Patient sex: F
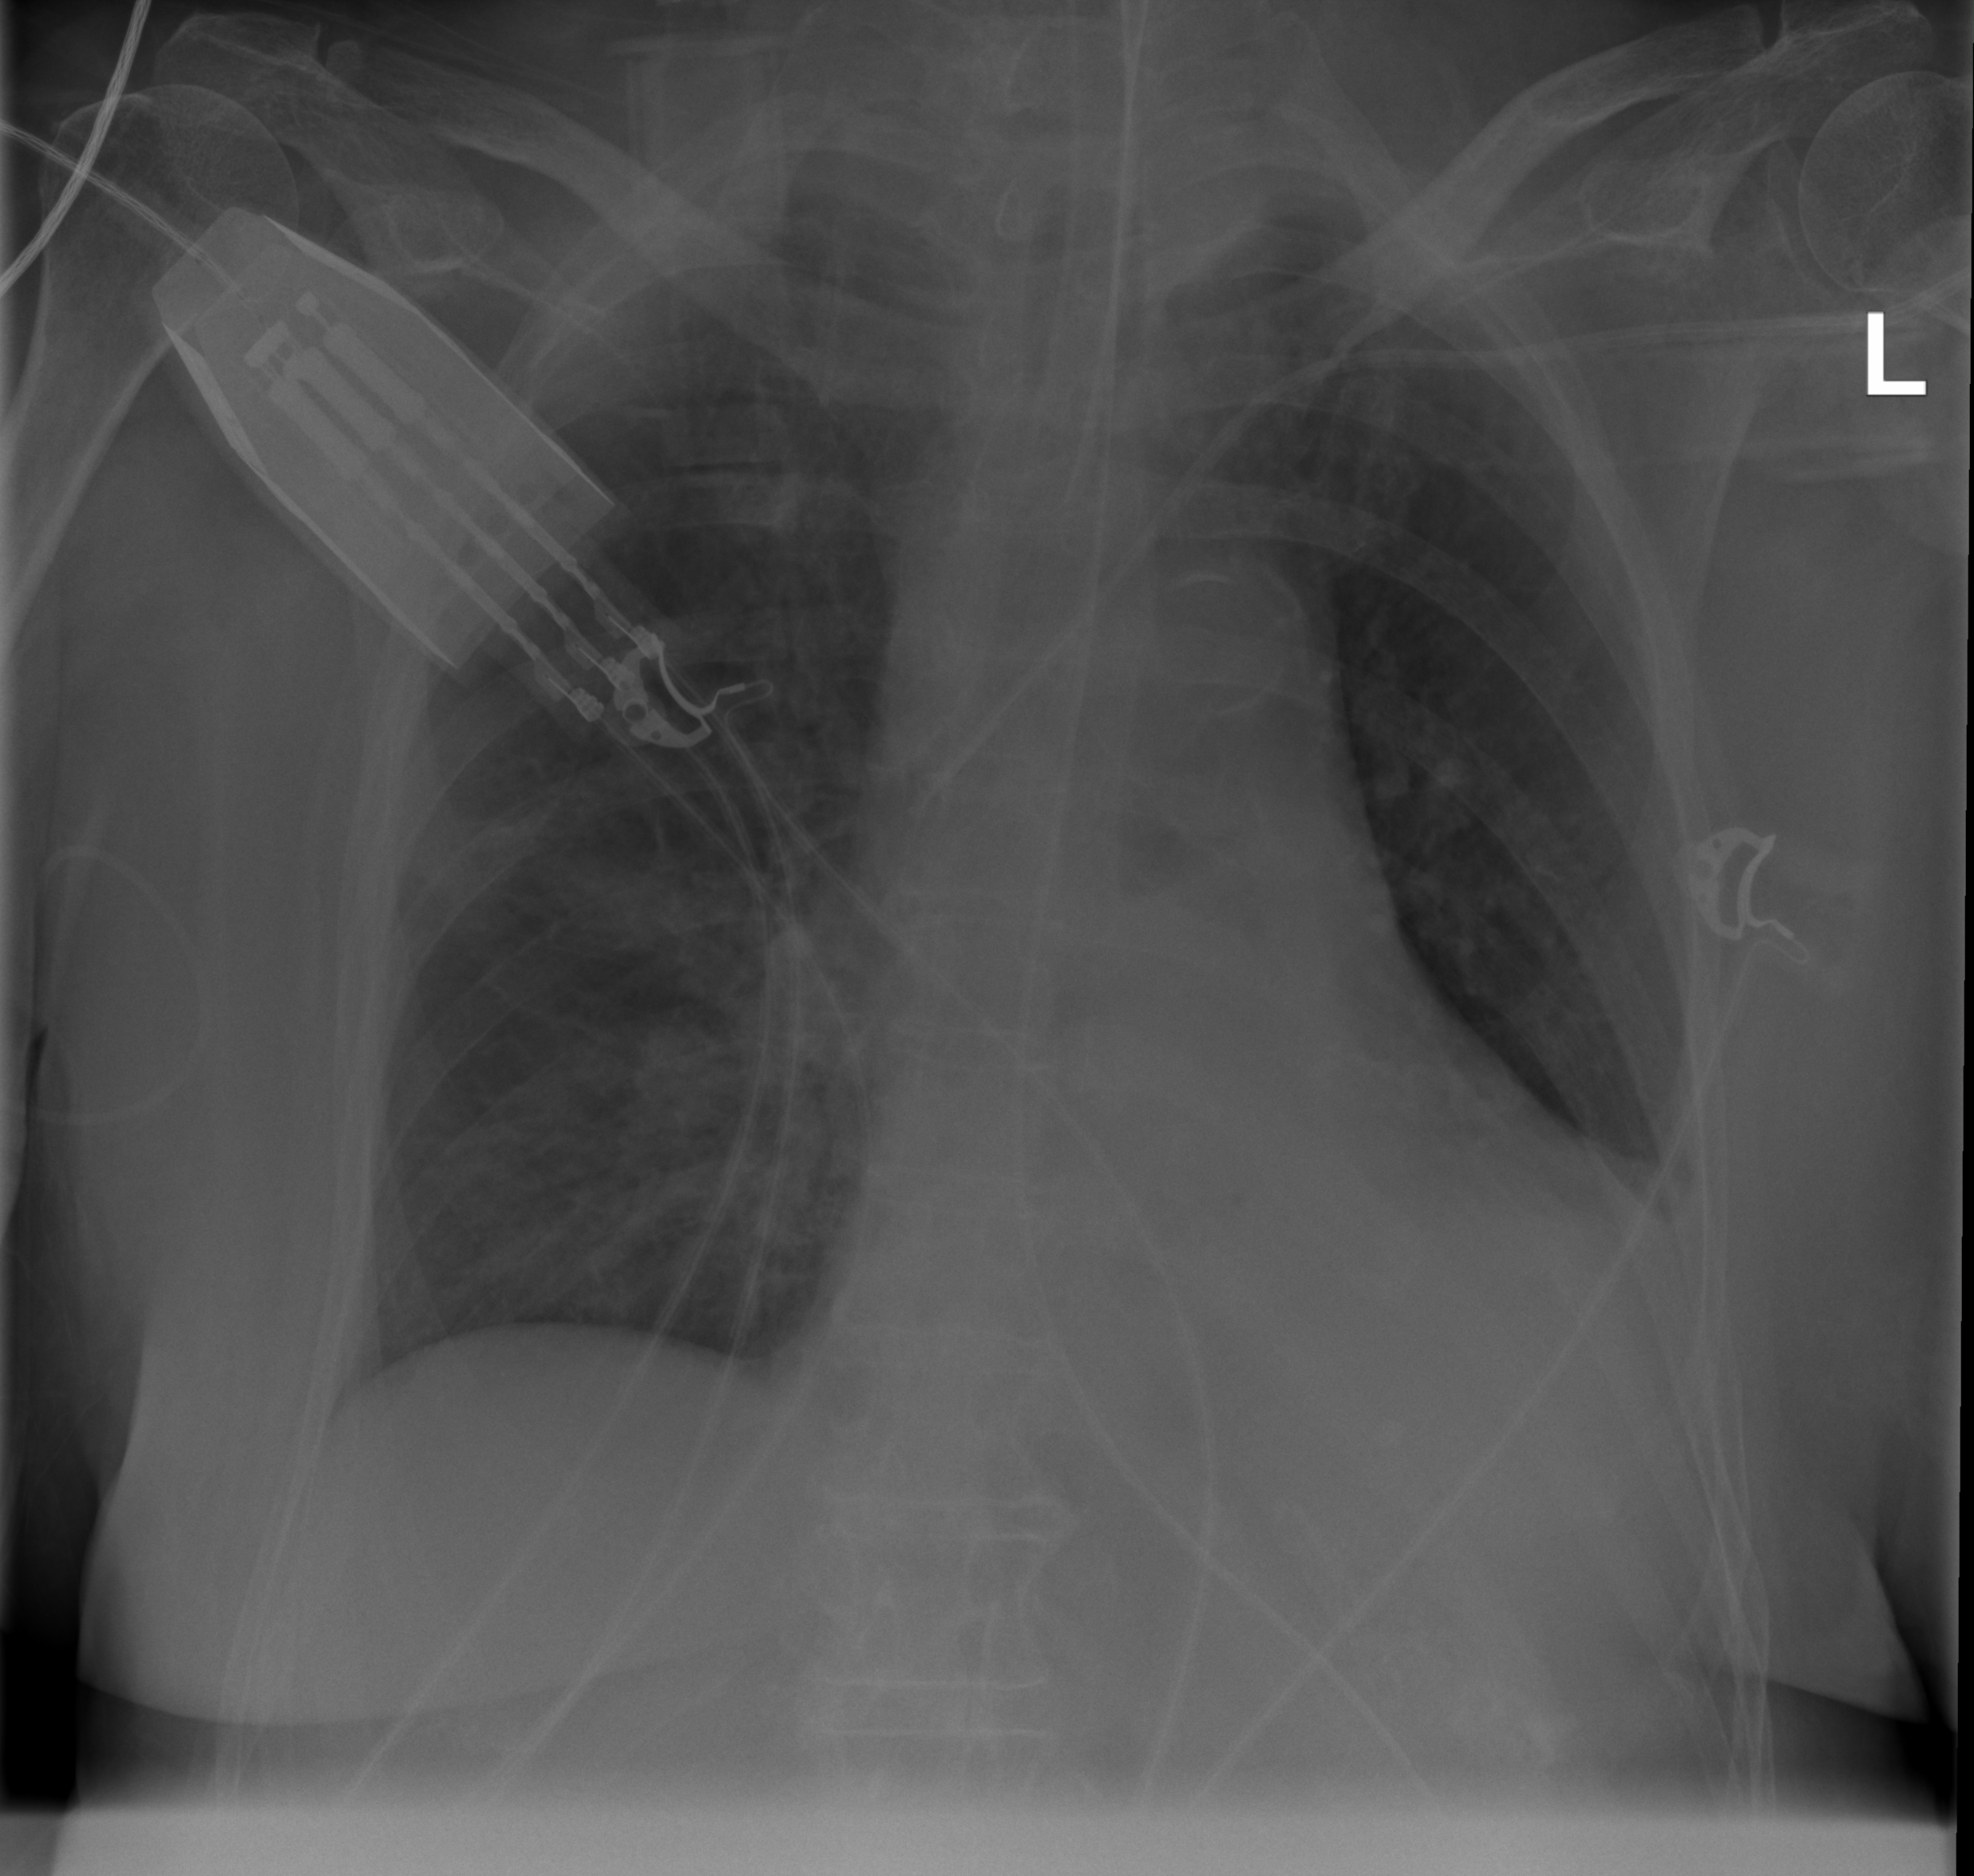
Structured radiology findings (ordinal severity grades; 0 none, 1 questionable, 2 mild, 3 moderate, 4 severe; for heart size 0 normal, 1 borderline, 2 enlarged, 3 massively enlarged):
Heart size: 2
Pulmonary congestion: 2
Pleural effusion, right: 0
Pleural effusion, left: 2
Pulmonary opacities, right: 0
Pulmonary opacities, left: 0
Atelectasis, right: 2
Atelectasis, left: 2